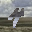
Label: 4